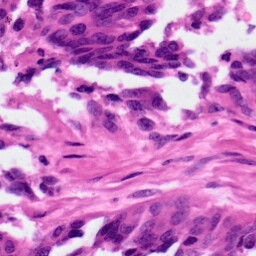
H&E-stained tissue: Ovarian